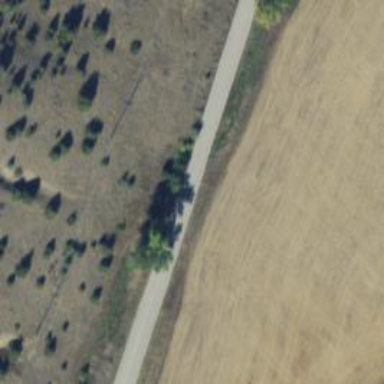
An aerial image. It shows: Unclassified road.